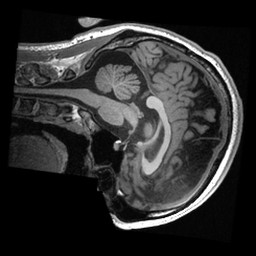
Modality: T1w
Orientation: sagittal
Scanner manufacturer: ge
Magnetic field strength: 3 T
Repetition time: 0.007668 s
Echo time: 0.002936 s